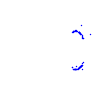
Particle: proton